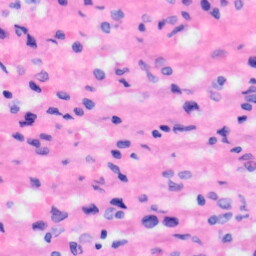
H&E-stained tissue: Liver